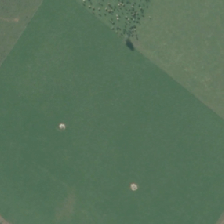
Land cover: shortrotation_cropland